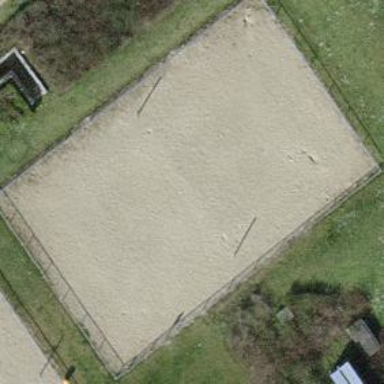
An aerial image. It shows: Sandy pitch designated for beach volleyball.